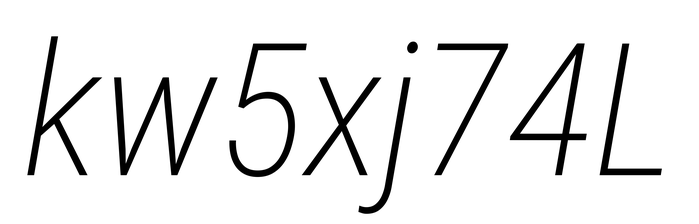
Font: Roboto-Italic_Condensed_ExtraLight_Italic